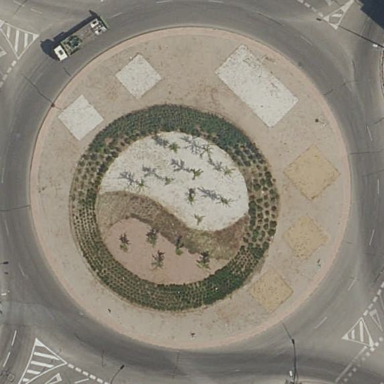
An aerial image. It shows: Asphalt road in residential area leading to roundabout.